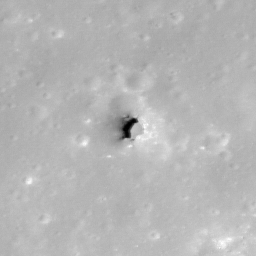
Pit: Copernicus 1
Host crater: Copernicus
Host type: impact_melt
Lunar coordinates: latitude 9.928, longitude 340.746